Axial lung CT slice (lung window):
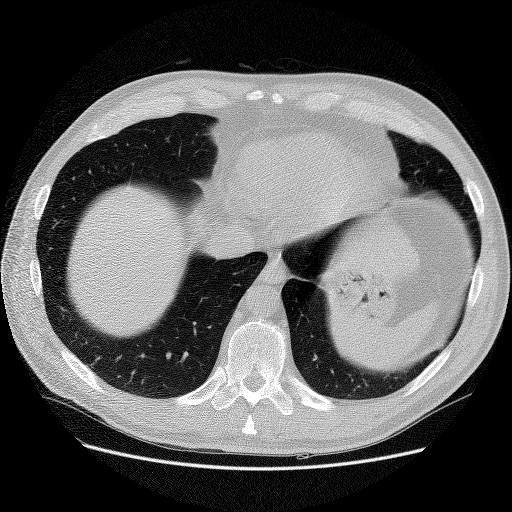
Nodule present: no